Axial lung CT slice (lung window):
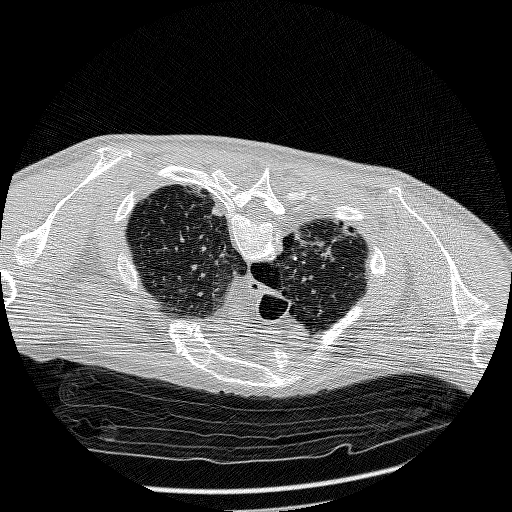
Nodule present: no